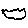
Label: cloud